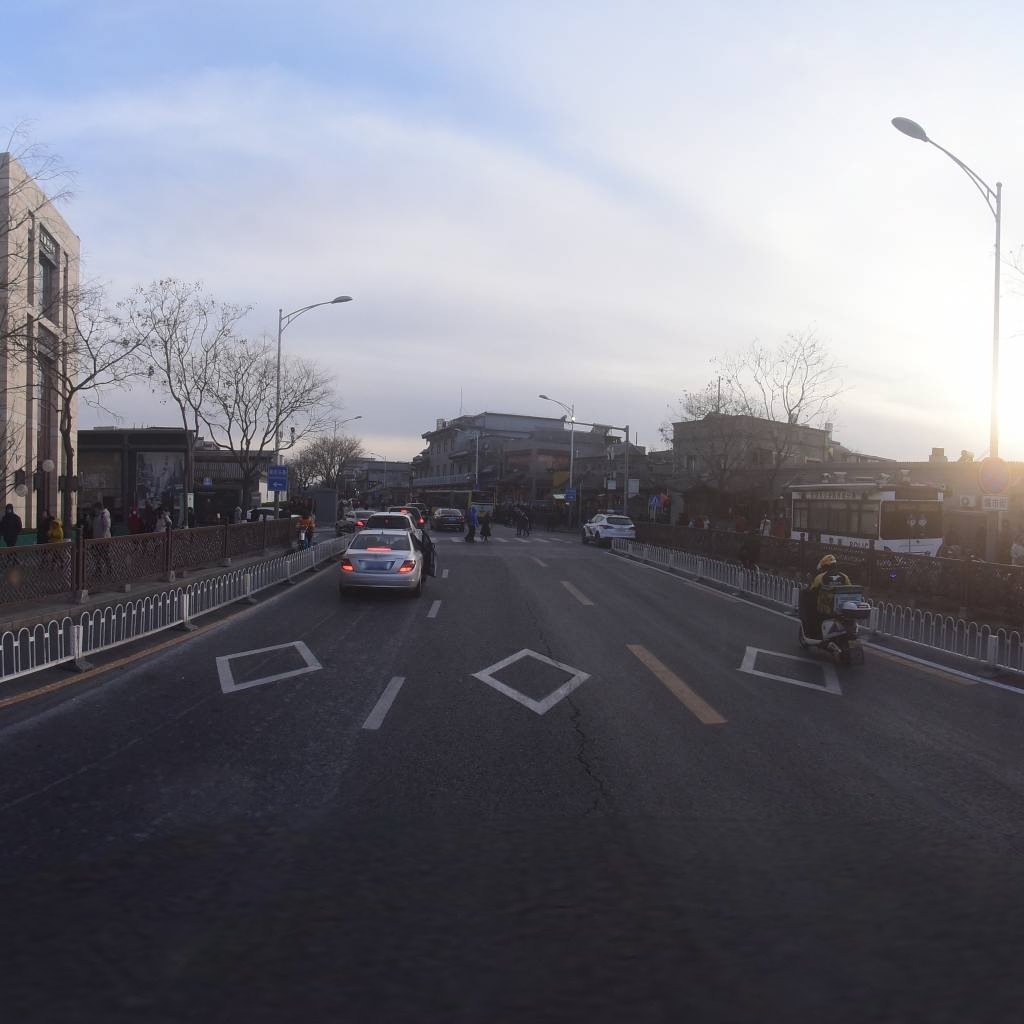
Region: Xicheng
Road damage annotations: longitudinal crack